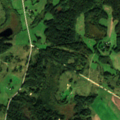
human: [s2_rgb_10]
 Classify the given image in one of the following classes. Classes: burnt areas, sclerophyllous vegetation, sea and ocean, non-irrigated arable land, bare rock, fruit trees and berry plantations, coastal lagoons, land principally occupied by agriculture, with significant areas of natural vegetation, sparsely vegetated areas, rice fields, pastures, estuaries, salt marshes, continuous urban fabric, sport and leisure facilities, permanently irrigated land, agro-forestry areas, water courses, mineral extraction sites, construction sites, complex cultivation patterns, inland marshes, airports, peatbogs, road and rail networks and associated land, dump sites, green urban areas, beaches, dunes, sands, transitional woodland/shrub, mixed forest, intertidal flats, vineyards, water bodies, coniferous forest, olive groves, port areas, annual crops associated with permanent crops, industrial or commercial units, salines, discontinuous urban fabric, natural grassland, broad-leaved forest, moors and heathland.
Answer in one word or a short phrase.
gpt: non-irrigated arable land, pastures, complex cultivation patterns, land principally occupied by agriculture, with significant areas of natural vegetation, broad-leaved forest, mixed forest